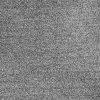
Atmospheric dust classification: dusty